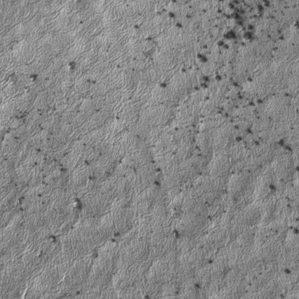
Label: frost